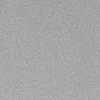
Atmospheric dust classification: dusty